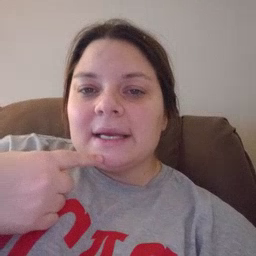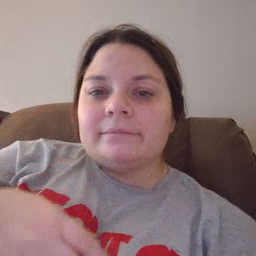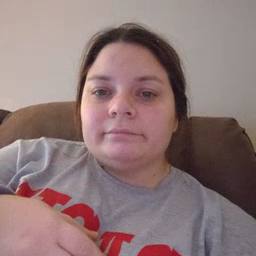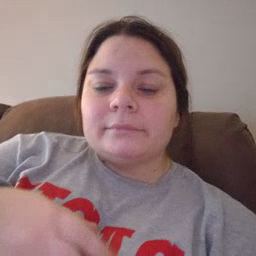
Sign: say